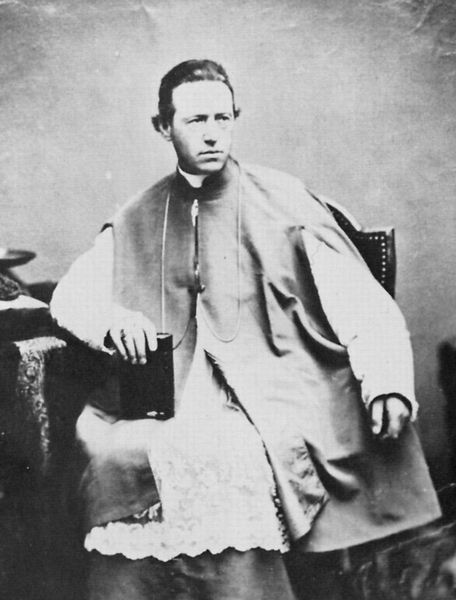
Titel: Unbekannter Bischof
Künstler: Andrè Adolphe Eugené Disdéri
Institution: Privatsammlung
Schlagwörter: hand, kopf, mann, schatten, umhang, weiß, sitzen, grau, hell, licht, mund, nase, profil, schwarz, stirn, stuhl, tisch, blick, rock, jung, wand, arm, arme, augen, bibel, gesicht, kragen, spitze, bildnis, hände, portrait, porträt, kirche, geistlicher, gewand, haare, kutte, mantel, sessel, sitzend, ohren, papier, sitz, haltung, kette, bischof, polster, riemen, ernst, streng, stuhllehne, atelier, maler, robe, tischchen, faltenwurf, nägel, nieten, ring, foto, fotografie, photographie, buch, glaube, gerät, schwarz weiss, seite, kittel, kardinal, habit, photo, tracht, talar, prister, pfarrer, eiß, weissw, chorhemd, pastor, priester, mönch, lichtquelle, fernglas, ornat, gesangbuch, schwarzwei, wans, abt, pluviale, niete, bischoff, visitenkarte, amtstracht, radio, atelire, positur, 19. jh., seitenschau